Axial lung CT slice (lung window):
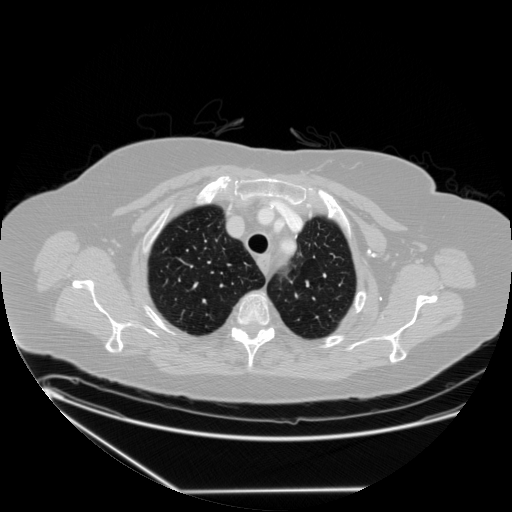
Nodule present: no